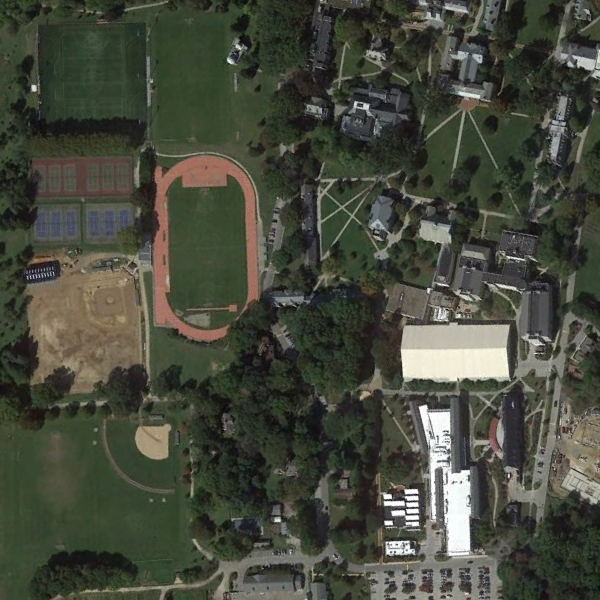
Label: School